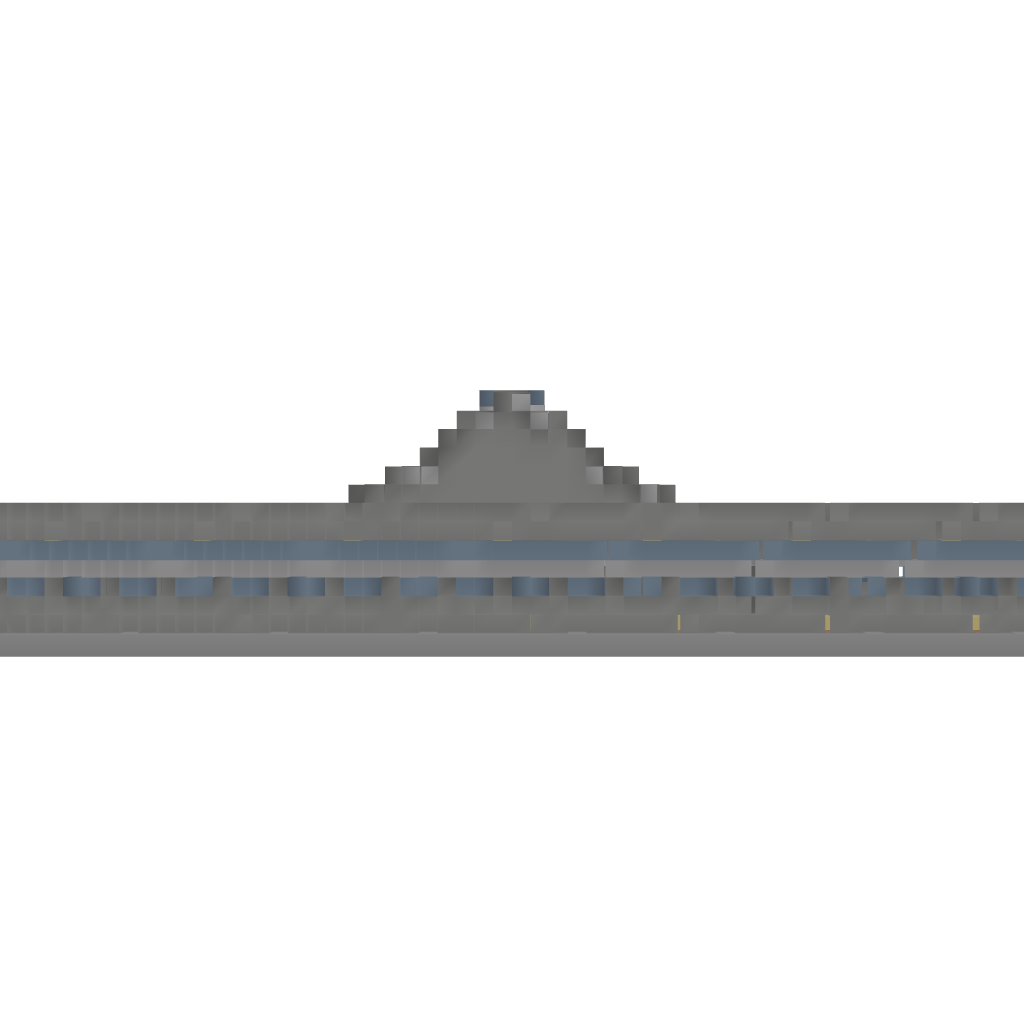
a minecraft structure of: Medieval Japanese Building